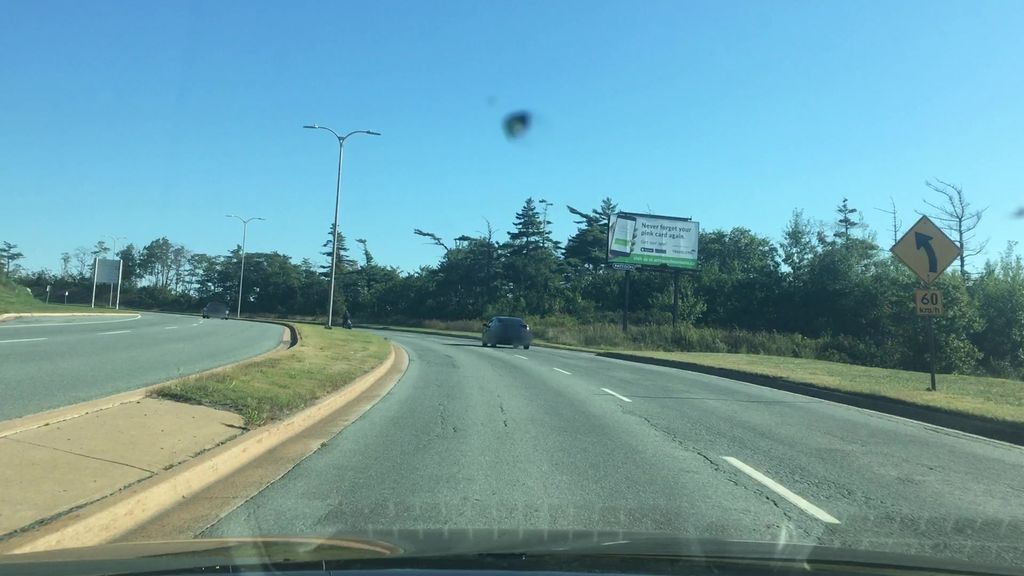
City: halifax